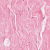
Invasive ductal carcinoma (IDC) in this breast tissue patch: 0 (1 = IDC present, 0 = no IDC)